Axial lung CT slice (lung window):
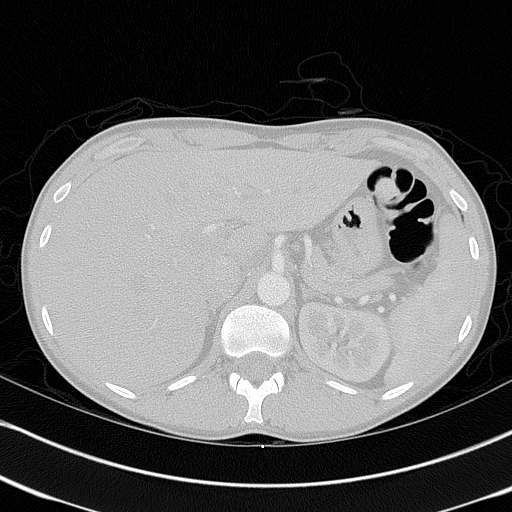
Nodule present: no